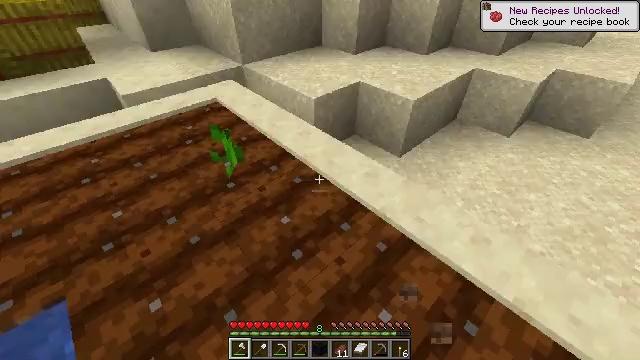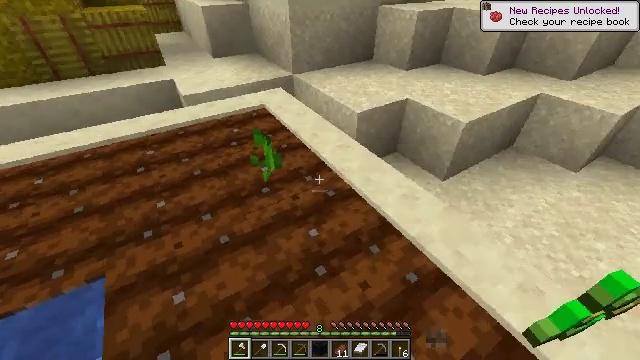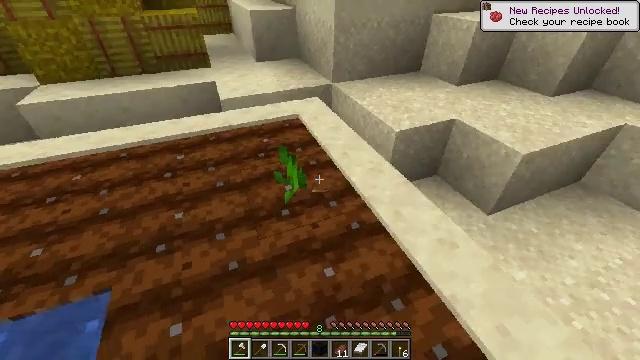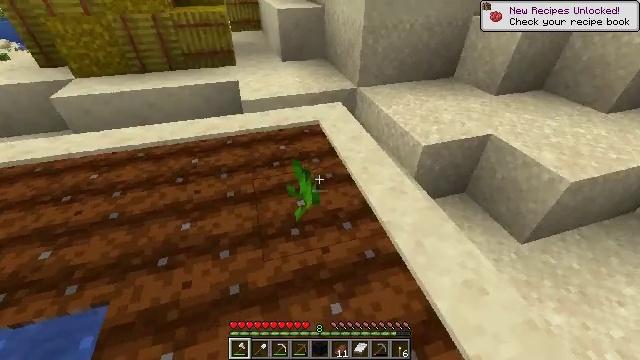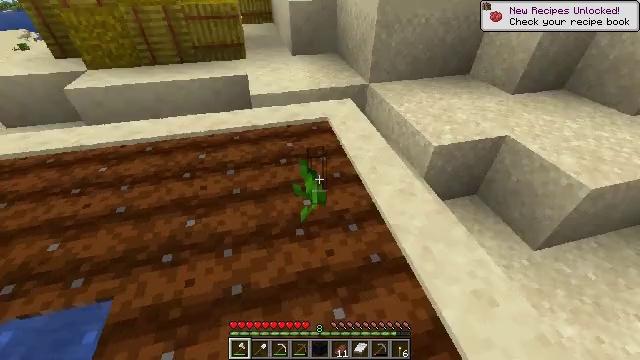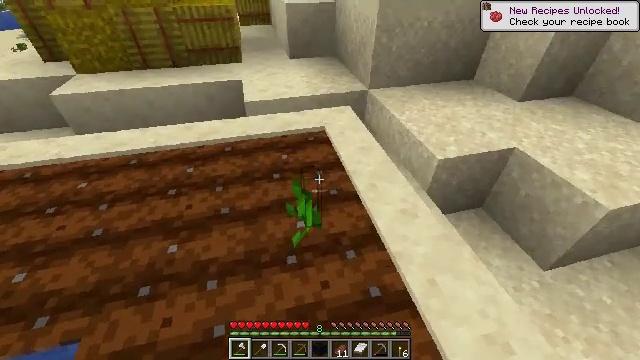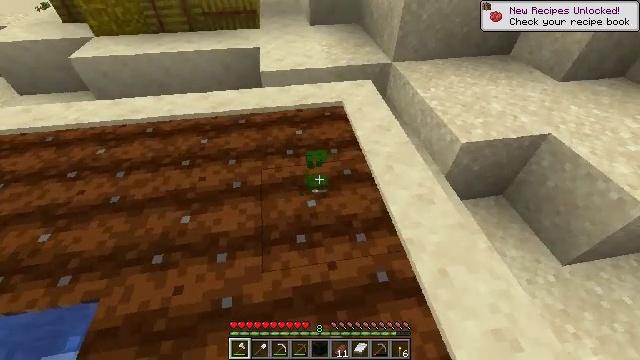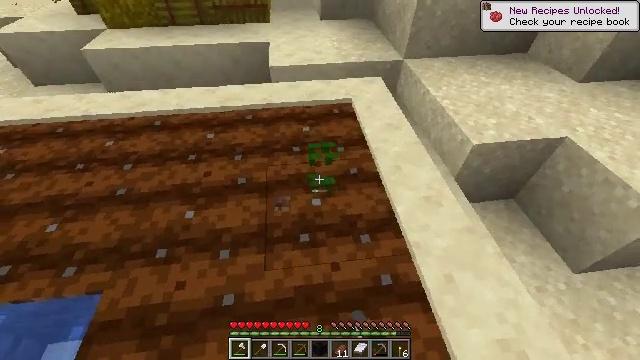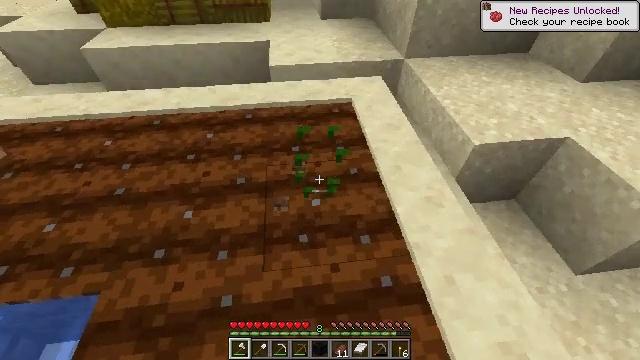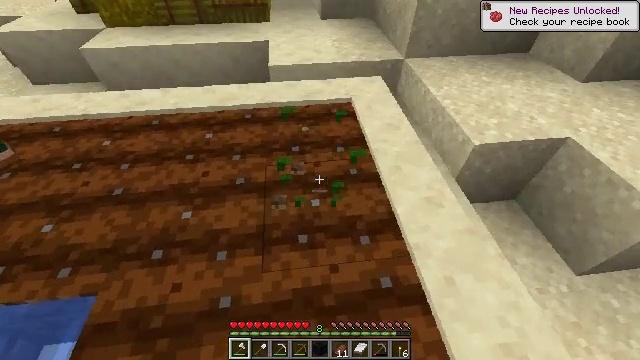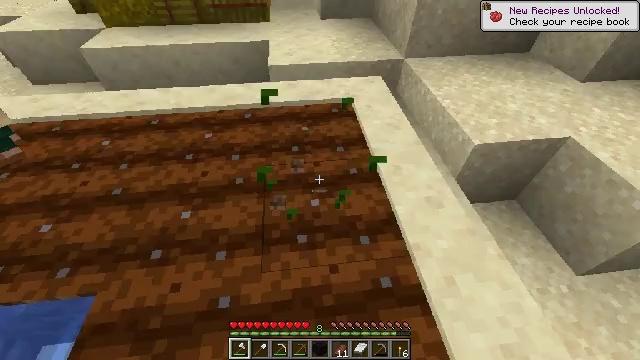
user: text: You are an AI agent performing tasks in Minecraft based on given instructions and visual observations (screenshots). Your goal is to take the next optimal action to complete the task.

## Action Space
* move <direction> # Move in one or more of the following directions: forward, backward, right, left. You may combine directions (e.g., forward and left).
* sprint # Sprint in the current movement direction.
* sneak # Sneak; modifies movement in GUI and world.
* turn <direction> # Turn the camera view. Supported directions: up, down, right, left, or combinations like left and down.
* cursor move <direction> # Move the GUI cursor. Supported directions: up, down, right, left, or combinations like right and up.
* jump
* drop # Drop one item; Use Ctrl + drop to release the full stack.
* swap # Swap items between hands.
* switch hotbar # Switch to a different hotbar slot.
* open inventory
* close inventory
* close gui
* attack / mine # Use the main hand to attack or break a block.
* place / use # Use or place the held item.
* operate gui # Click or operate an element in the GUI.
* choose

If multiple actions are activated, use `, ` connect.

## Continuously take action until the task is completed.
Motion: motion action
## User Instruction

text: Break the melon stem to clear space.
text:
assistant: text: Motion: move forward, turn left and up
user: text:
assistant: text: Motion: move forward, turn left
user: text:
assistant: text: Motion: move forward, turn left
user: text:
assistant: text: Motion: move forward, turn left and down
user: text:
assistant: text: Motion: no_op
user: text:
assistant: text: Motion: turn left and down, attack / mine
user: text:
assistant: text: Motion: turn left, attack / mine
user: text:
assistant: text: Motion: attack / mine
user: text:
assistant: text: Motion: no_op
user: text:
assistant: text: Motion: no_op
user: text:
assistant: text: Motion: no_op